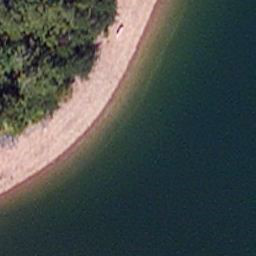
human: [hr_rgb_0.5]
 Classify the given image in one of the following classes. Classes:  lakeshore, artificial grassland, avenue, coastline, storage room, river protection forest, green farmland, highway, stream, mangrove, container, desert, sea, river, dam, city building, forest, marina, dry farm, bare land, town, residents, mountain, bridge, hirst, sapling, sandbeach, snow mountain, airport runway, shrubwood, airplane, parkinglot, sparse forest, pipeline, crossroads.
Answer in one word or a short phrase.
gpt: lakeshore